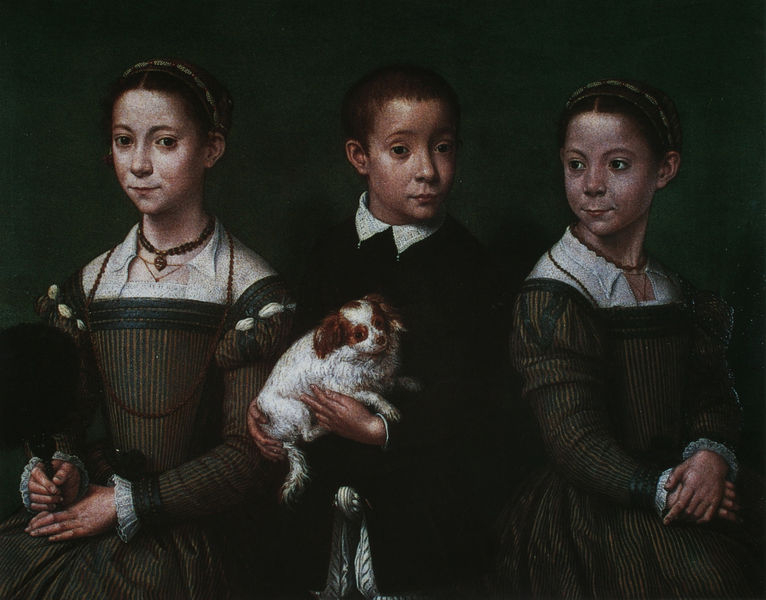
Titel: Drei Kinder mit Hund
Künstler: Sofonisba Anguissola
Standort: Corsham Court (Wiltshire)
Institution: Sammlung Lord Methuen
Schlagwörter: dunkel, gemälde, gruppe, hand, schatten, weiß, gelb, grün, mädchen, ocker, sitzen, braun, finger, frisur, frisuren, haar, hell, hintergrund, kleid, kleider, köpfe, licht, mund, nase, schmuck, schwarz, stirn, blick, hund, rot, beige, fächer, anzug, gesichter, mütze, augen, blicke, gesicht, halten, kleidung, kragen, spitze, stehen, ärmel, bildnis, gruppenbildnis, gruppenportrait, gruppenporträt, hände, portrait, porträt, spiegel, öl, auge, pose, sitzend, adel, drei, familie, kind, spitzen, haarreif, hübsch, lippen, mittelscheitel, renaissance, kinder, sattel, hündchen, welpe, ruhig, wangen, halsband, mieder, jungen, kette, dunkelgrün, klein, haarband, dick, münder, symmetrie, brauen, glanz, gris, pupillen, vert, gestreift, streifen, junge, rüschen, still, halskette, fecher, geschwister, schwestern, knabe, noir, tete, ketten, manschetten, posieren, stehkragen, verschränkt, chien, brav, tonig, bourgeois, sombre, blickkontakt, lokalfarben, spitzenkragen, treu, flamand, femme, peinture, main, robe, bruder, treue, fau, enfants, schitel, verre, bijou, coiffe, collier, enfant, fille, scène de genre, sourire, gestellt, petit, symétrie, pausbacken, gnom, gesucht, garcon, jeune, serre tete, zwillinge, blickrichtungen, trio, hollande, gelangweilt, mops, inder, schoßhündchen, col, hintrgrund, garçons, mains, bandeau, filles, robes, soeurs, prince, helldunkel kontrast, famille, fond, corset, halsketten, portrait de groupe, dreifachportrait, riches, schoßhund, haarreifen, trois, regard, gretchenfrisur, bruder und schwestern, drillinge, fratrie, gezwungen, hollandais, portrait mit hund, noble, eventail, bijoux, portraits, il, princesse, visages, haltent, triple portrait, frère, soeur, braguette, bleur, fond sombre, frères, sage, droite, grarcon, chaine, hübssch, chiot, sobriété, 3, gauche, xxviiie, evantaille, jumeaux, commercant, scxène d'intimité, plan resséré, regards, fong, cols, jeun, tükies